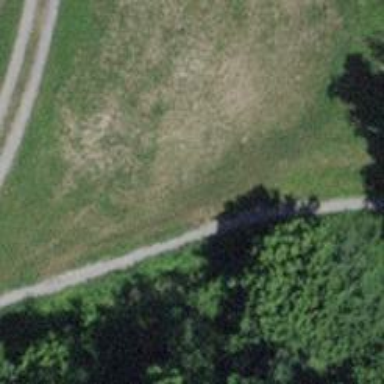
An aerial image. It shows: Unpaved path.